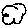
Label: cloud